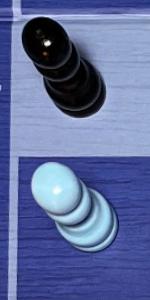
Label: Pawn_White